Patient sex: F
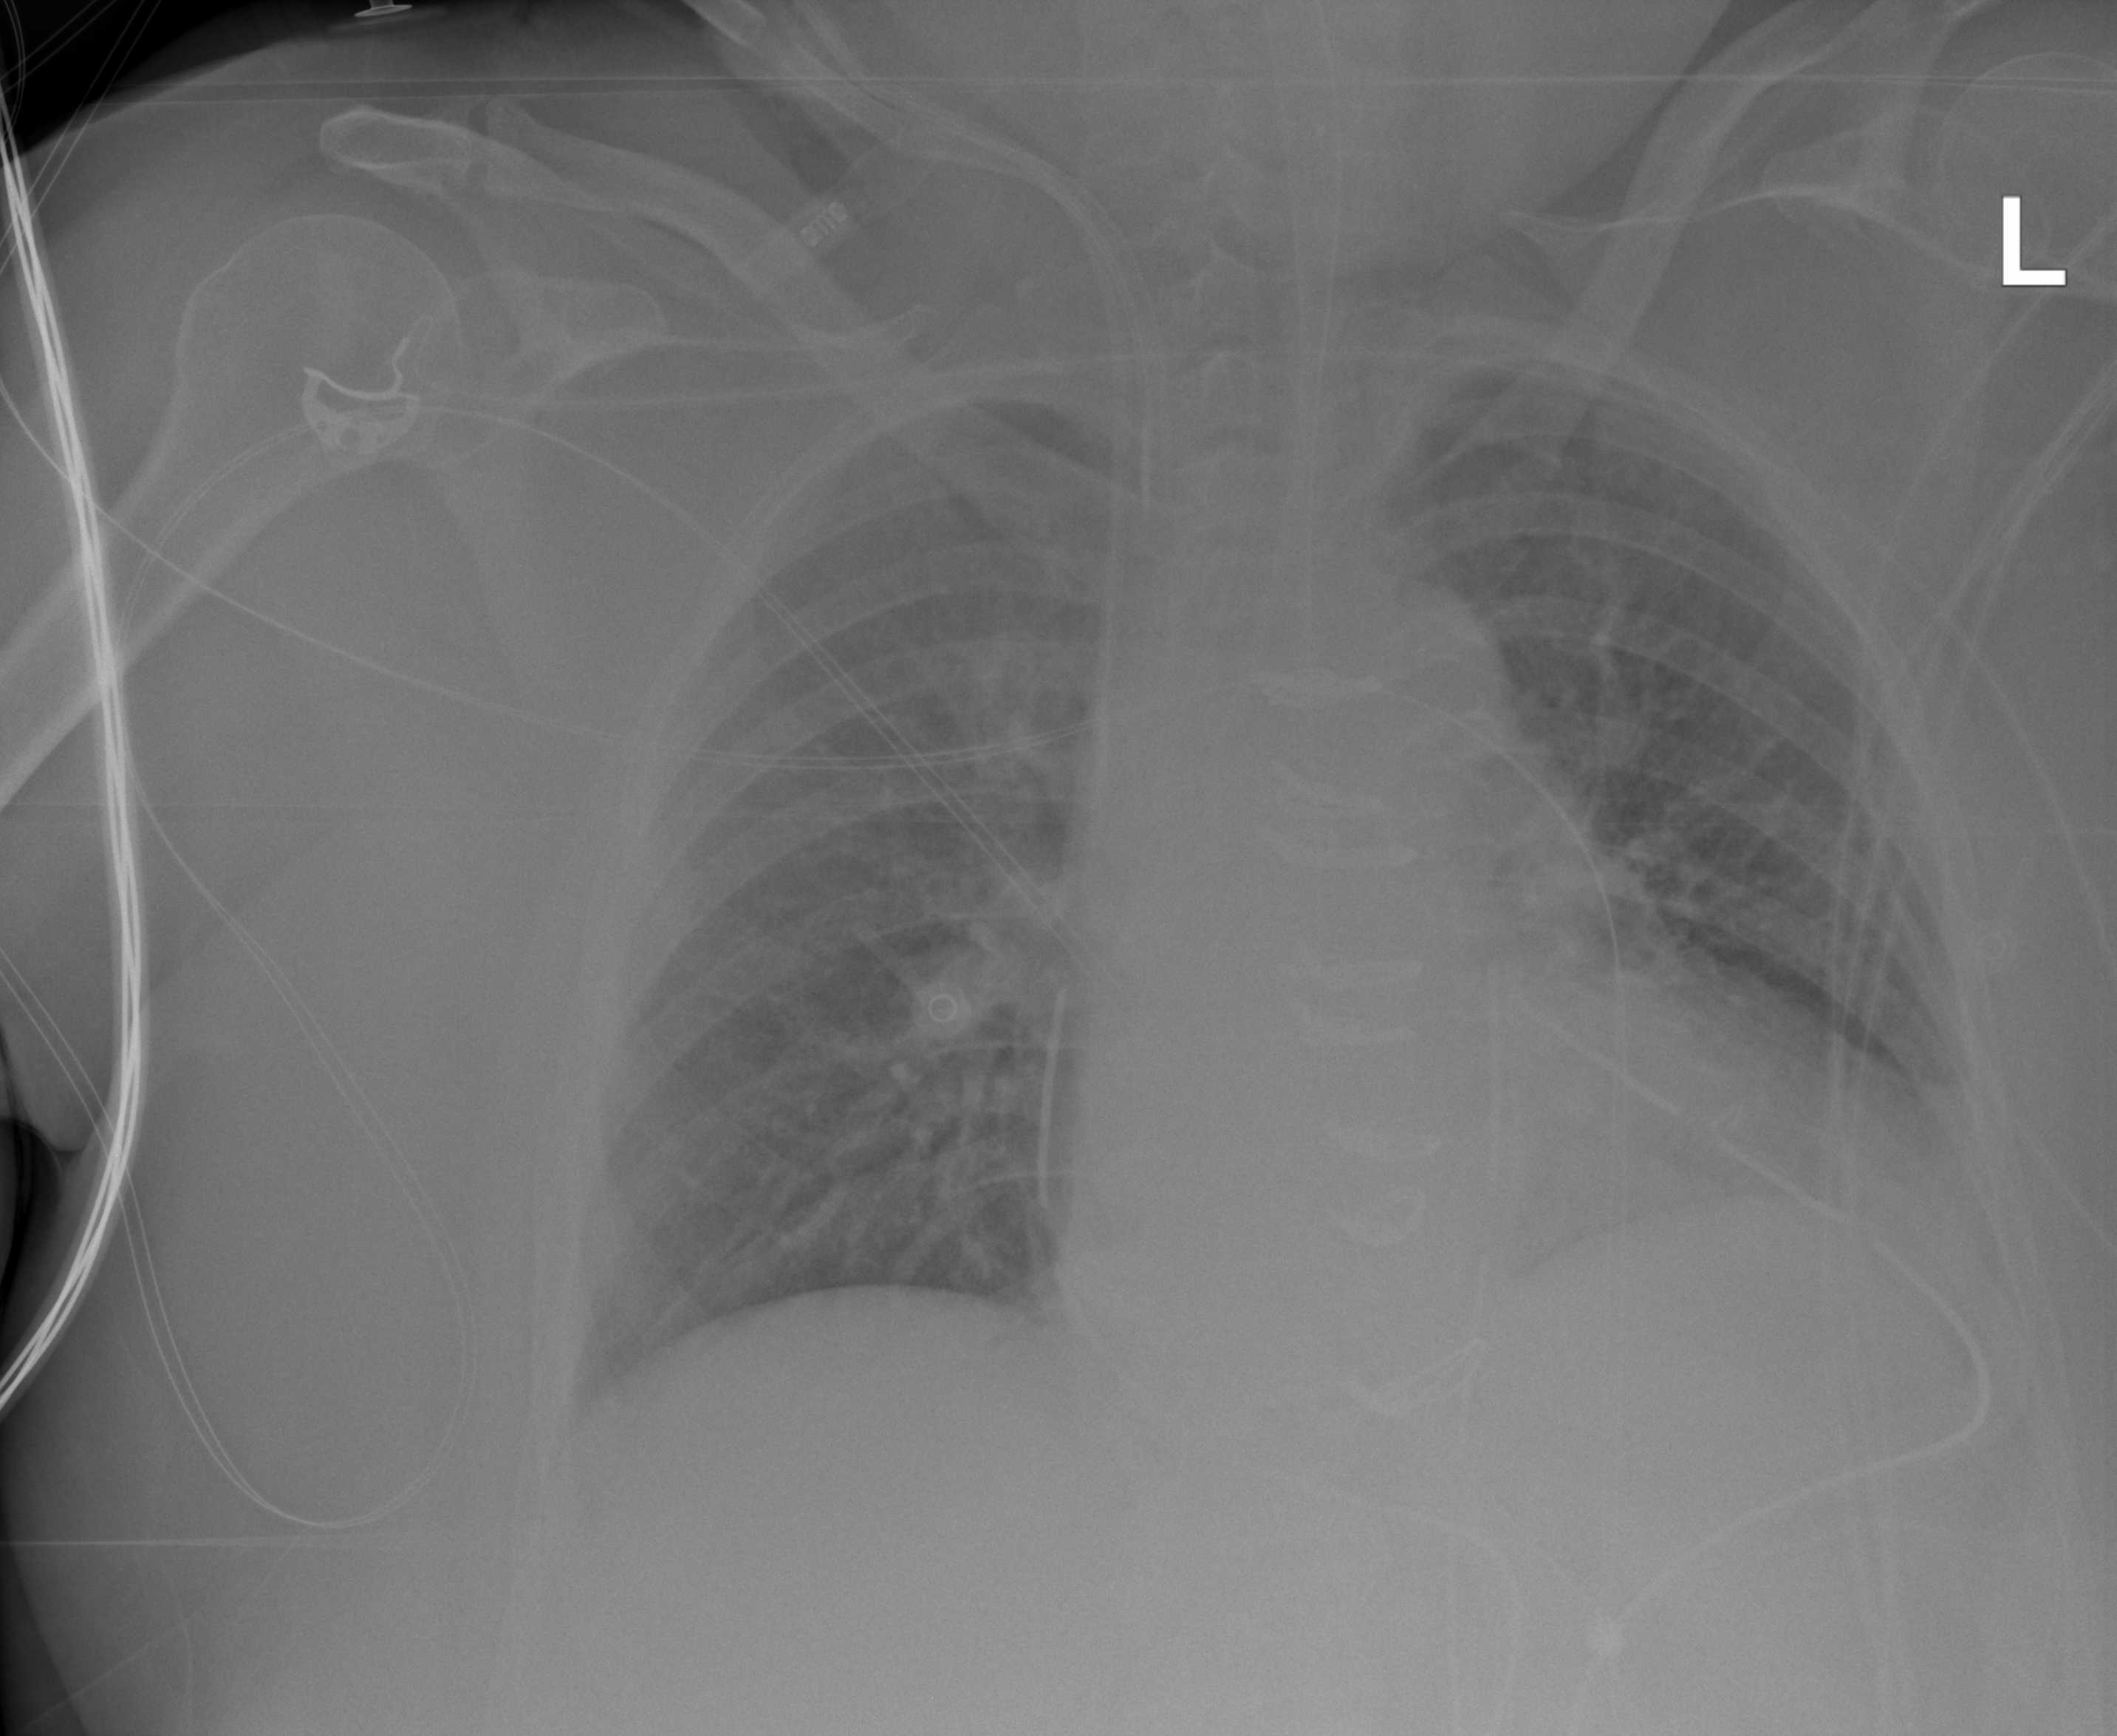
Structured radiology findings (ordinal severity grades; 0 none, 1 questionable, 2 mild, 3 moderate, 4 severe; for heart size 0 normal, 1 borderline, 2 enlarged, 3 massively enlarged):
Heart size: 2
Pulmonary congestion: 2
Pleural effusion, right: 0
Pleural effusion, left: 2
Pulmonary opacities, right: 0
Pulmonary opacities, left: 0
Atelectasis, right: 2
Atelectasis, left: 2